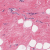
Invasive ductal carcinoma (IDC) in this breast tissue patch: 0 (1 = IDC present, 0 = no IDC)